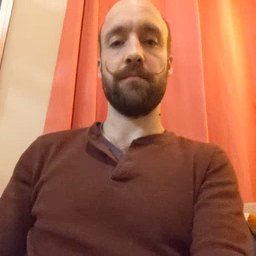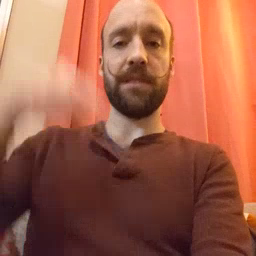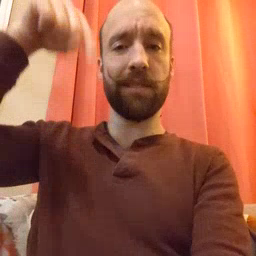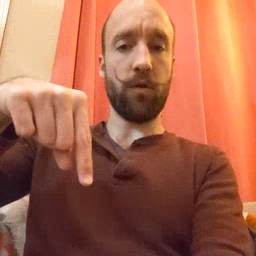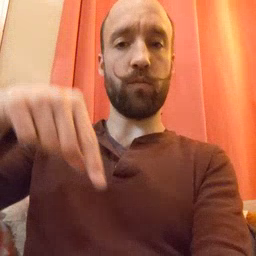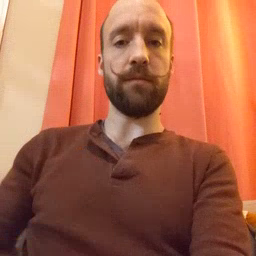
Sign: down